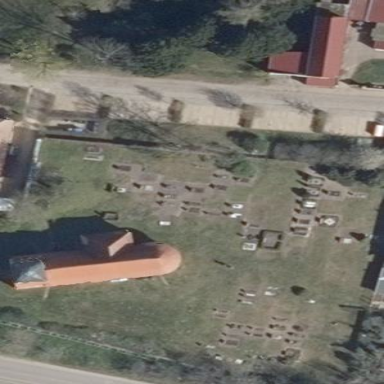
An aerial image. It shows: Graveyard.